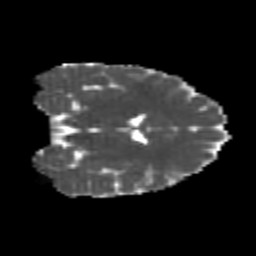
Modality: MD
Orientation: coronal
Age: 24
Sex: female
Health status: healthy
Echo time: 0.074 s